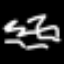
Label: squiggle